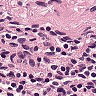
Metastatic tissue present: no